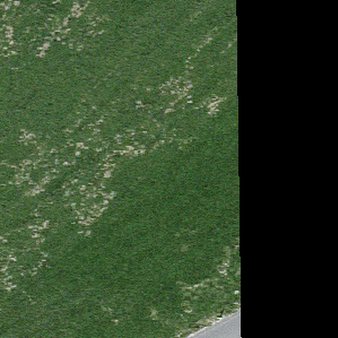
Label: other